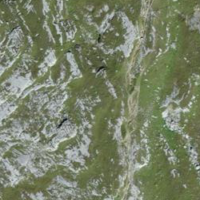
EUNIS habitat code: 23
Species observed at this site:
Anthus spinoletta
Bartsia alpina